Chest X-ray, PA view. Patient: 51 years old, sex F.
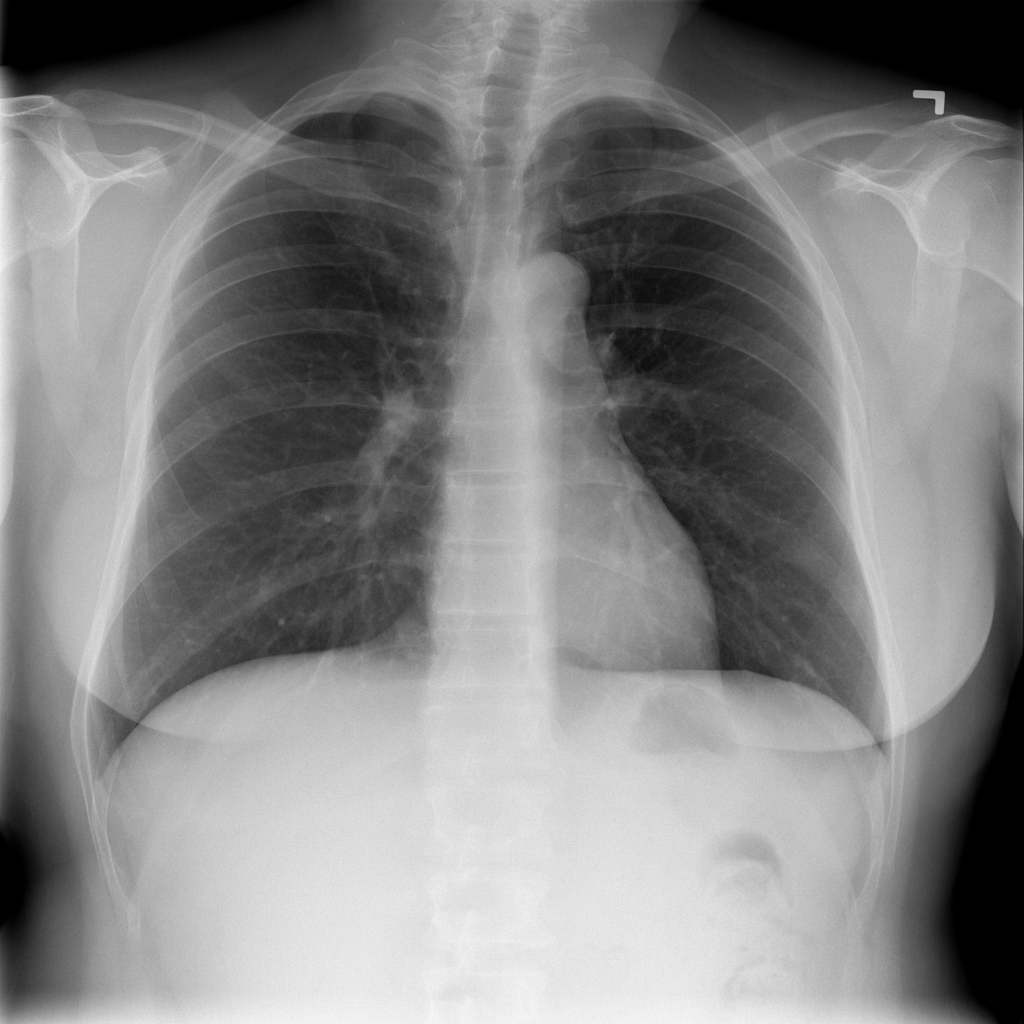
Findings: No Finding